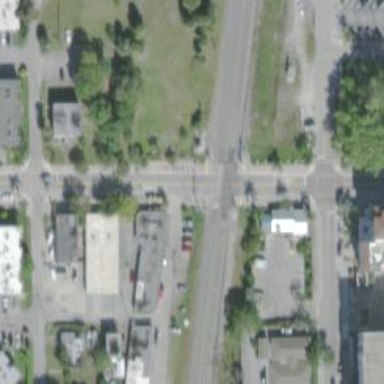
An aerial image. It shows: Railway crossing.